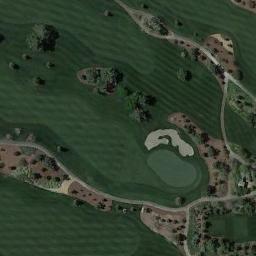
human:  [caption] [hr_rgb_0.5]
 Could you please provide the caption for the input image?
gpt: There are six bunkers scattered along the road .

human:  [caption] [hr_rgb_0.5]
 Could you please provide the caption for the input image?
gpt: There are a few bunkers and a few paths on the large green lawn on the golf course and many trees .

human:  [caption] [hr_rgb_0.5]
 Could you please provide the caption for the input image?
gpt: There are many trees near the golf course .

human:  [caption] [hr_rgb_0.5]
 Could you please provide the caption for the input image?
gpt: The golf course has a putting green, Some fairways, Roads, Barrier trees and two sandpits .

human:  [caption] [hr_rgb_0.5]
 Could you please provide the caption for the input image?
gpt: There are some bunkers and paths on the golf course .